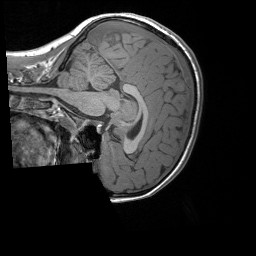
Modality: T1w
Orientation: sagittal
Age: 9
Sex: male
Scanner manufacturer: siemens
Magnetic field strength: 3 T
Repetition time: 1.65 s
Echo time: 0.00203 s